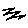
Label: zigzag